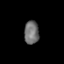
Tissue: prostate
Cell type: Fibroblasts
Senescence score: 0.711
Nuclear area (px): 334
Mean DAPI intensity: 112.455